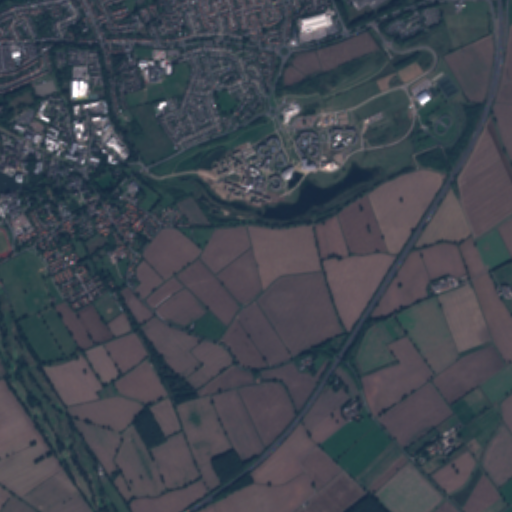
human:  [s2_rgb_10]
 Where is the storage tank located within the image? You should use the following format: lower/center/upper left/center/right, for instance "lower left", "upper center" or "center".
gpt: The storage tank is located in the upper left of the image.
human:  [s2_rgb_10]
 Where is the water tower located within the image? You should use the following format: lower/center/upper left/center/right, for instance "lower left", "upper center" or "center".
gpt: The water tower is located in the upper left of the image.
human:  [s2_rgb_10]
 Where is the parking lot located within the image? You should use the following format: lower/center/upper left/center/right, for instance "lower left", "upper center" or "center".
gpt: There is no parking lot in the image.